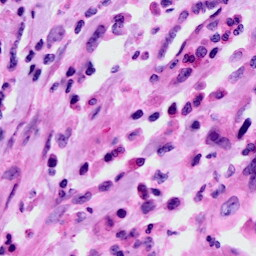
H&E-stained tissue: Cervix